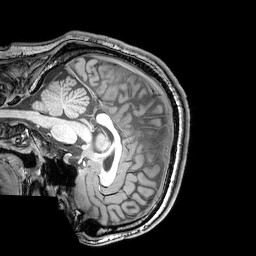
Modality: T1w
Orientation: sagittal
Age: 25
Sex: male
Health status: healthy
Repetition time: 0.081 s
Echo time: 0.037 s